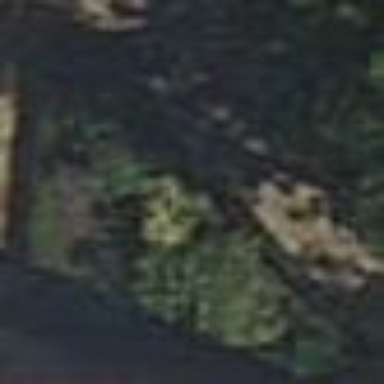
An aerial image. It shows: Garden with kerb border.